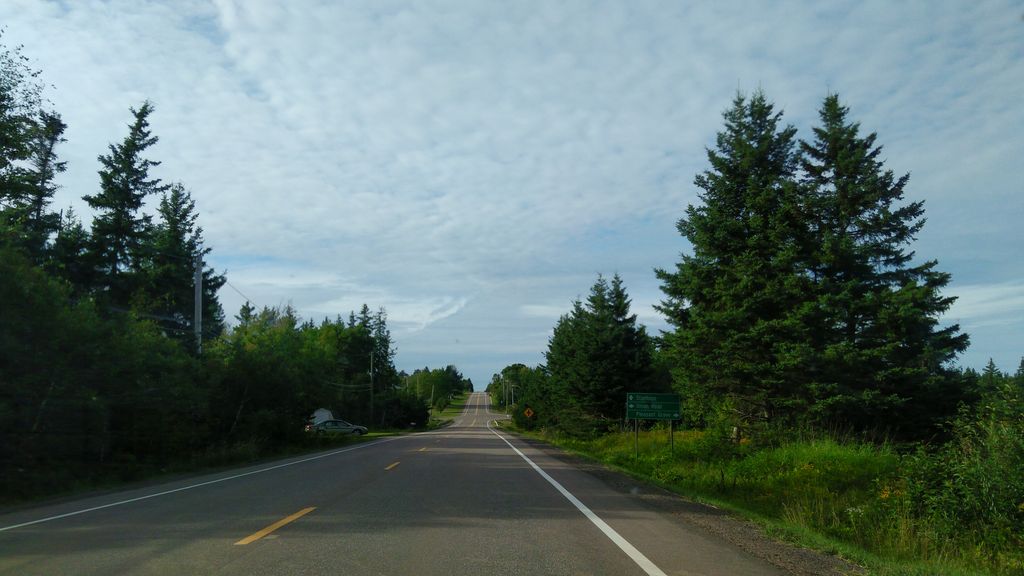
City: charlottetown